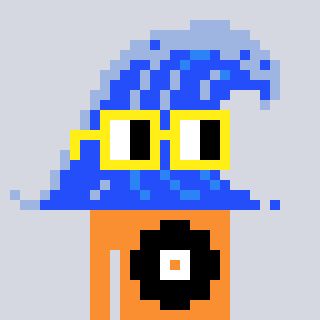
a pixel art character with square yellow glasses, a wave-shaped head and a orange-colored body on a cool background